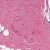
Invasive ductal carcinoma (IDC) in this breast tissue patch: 0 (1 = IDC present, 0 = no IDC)